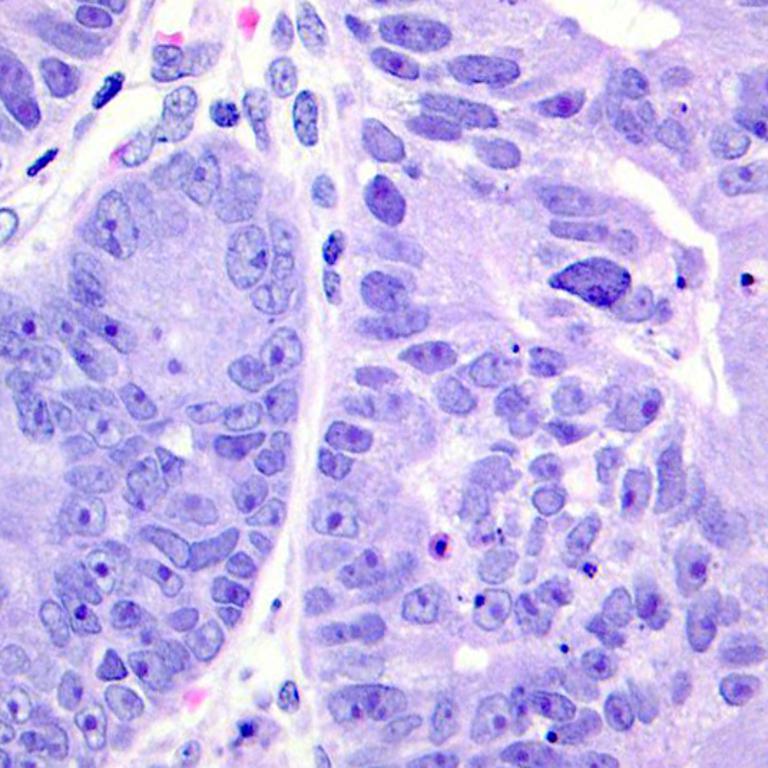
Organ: colon
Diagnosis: adenocarcinomas